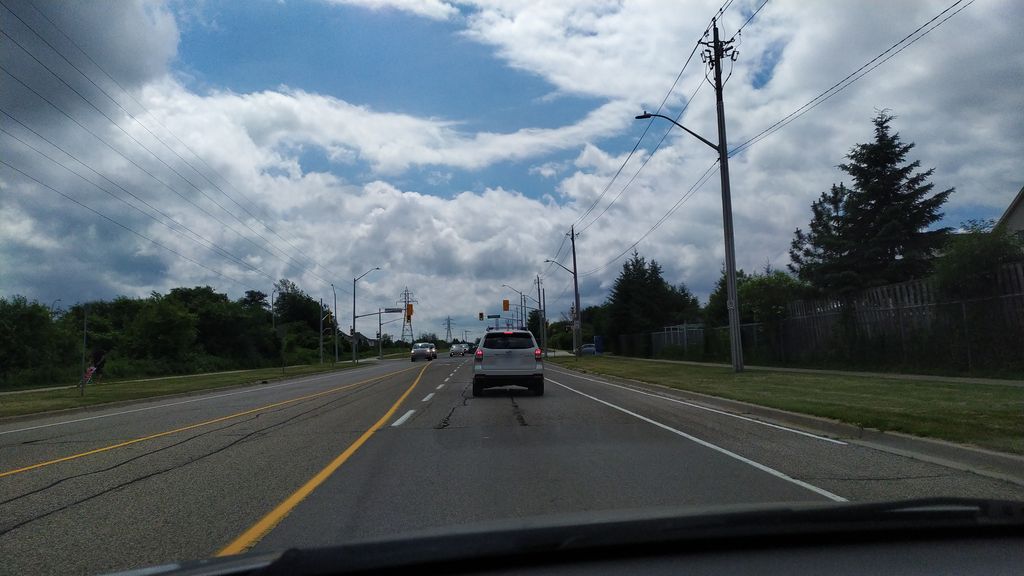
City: kitchener-waterloo